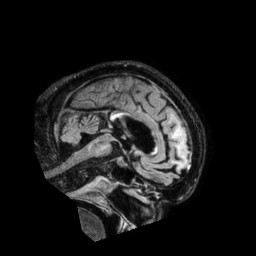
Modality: FLAIR
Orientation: sagittal
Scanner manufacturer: philips
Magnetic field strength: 1.5 T
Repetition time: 4.8 s
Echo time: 0.3437 s